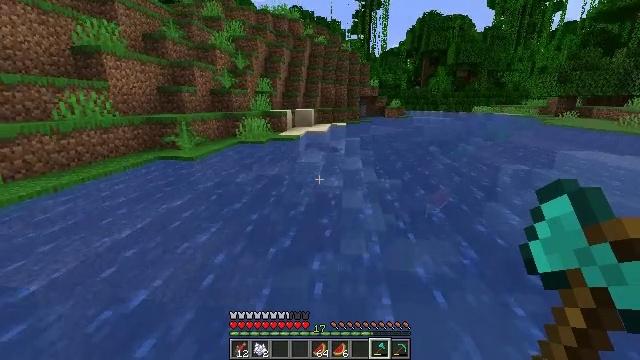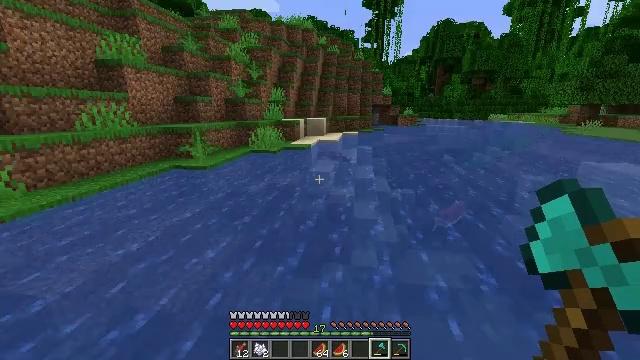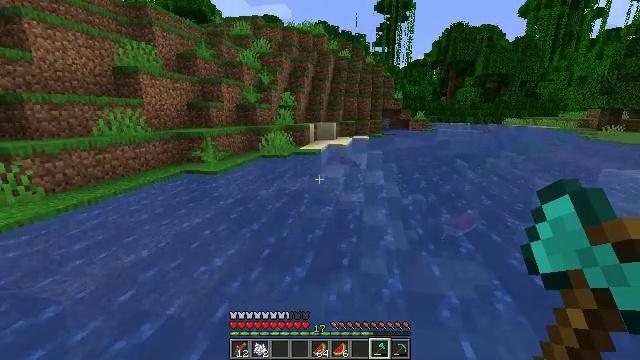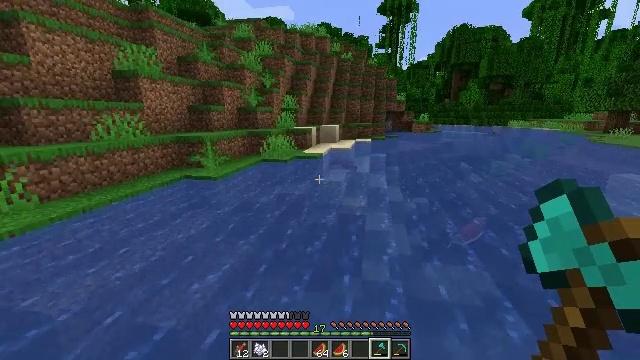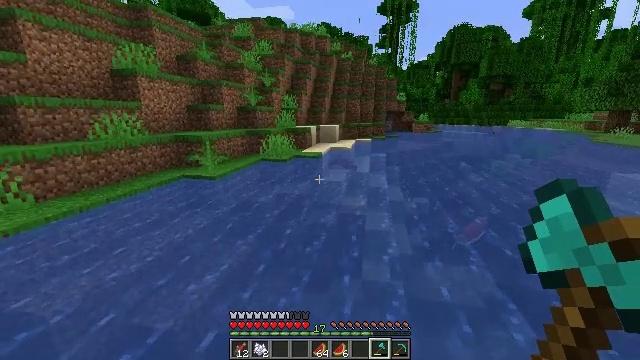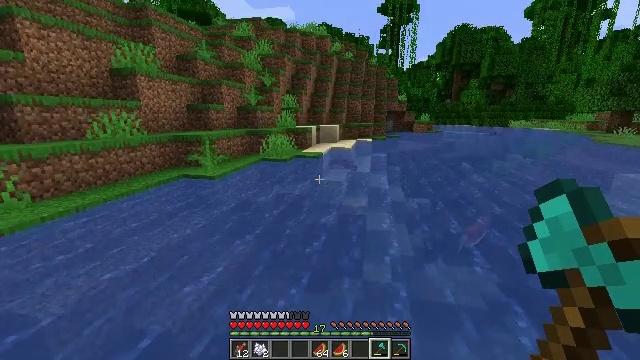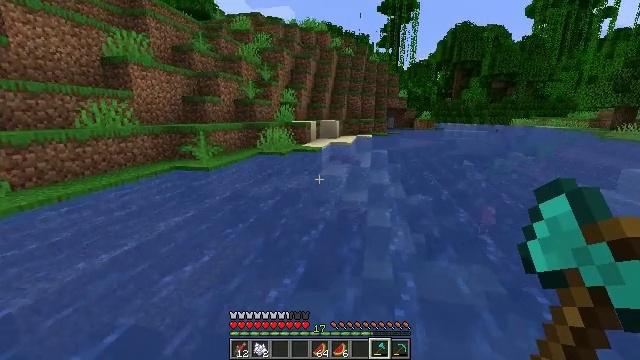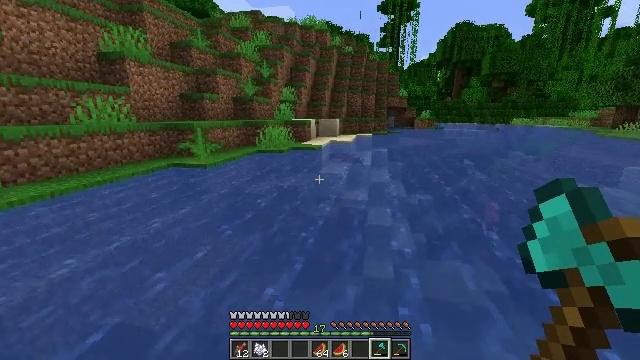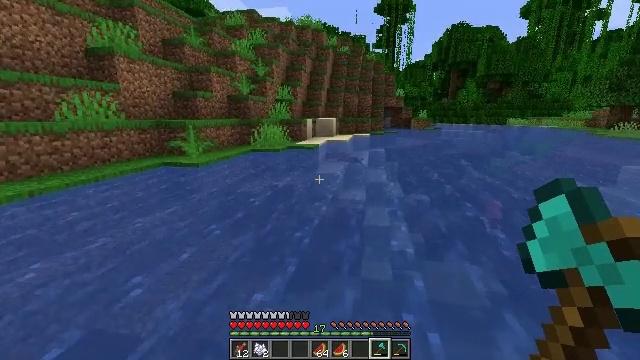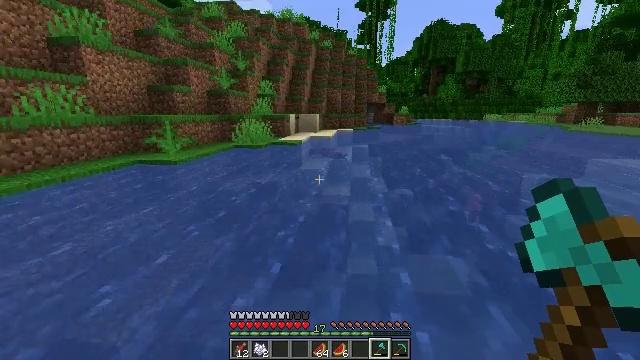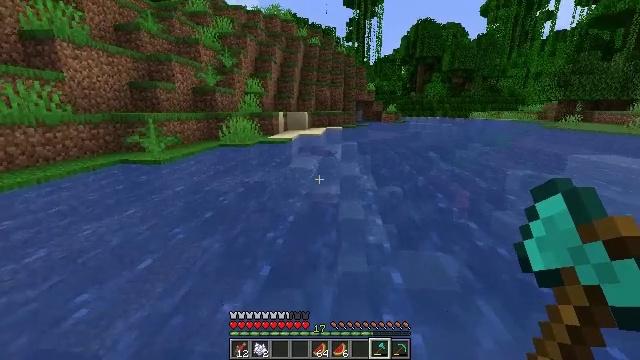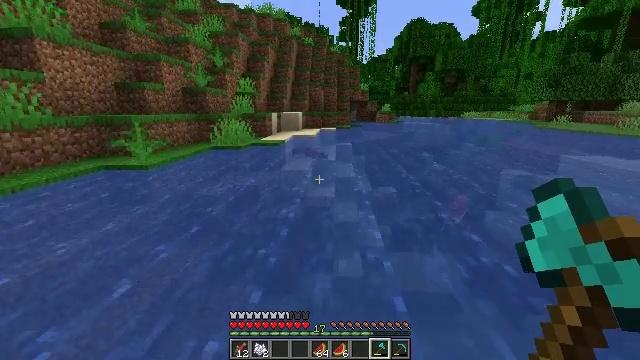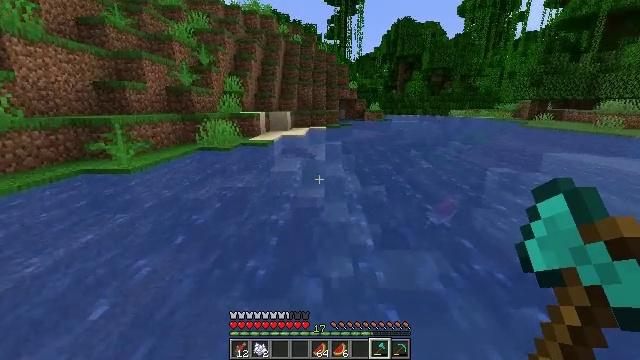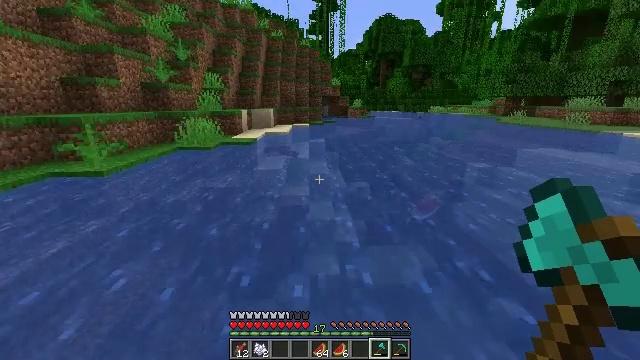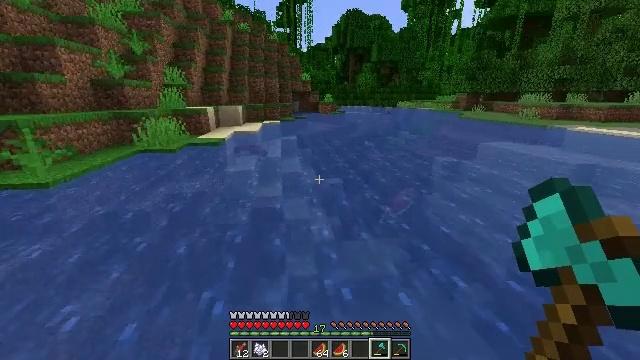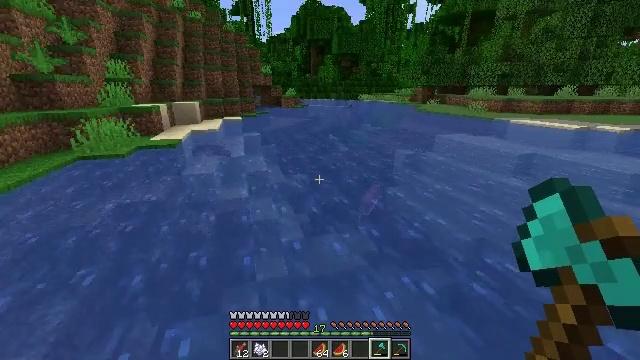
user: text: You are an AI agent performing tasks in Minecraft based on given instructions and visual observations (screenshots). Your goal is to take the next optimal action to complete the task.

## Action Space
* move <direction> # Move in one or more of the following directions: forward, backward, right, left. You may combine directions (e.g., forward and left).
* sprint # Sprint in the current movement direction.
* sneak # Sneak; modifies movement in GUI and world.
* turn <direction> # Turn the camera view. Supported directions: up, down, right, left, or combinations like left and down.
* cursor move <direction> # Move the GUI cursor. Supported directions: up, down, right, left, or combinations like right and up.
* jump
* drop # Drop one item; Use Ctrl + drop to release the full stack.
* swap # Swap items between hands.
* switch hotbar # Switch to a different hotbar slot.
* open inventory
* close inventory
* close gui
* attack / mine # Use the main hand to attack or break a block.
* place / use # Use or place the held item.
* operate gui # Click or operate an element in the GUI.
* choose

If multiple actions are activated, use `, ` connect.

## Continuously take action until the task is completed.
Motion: motion action
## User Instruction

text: Hunt a salmon.
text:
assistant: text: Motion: move forward, turn left and up, jump
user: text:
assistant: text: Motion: move forward, turn left, jump
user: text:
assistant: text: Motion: move forward, jump
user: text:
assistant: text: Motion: move forward, jump
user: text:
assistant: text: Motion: move forward, jump
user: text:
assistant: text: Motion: move forward, sprint, jump
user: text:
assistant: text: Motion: move forward, sprint, jump
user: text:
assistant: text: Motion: move forward, sprint, jump
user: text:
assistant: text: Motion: move forward, sprint, turn right, jump
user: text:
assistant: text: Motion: move forward, sprint, turn right, jump
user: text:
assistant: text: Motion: move forward, turn right, jump
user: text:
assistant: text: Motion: move forward, turn right, jump
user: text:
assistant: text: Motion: move forward, turn right, jump
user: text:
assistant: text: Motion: move forward, turn right and down, jump
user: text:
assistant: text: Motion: move forward, turn right and down, jump
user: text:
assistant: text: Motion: move forward, turn right, jump
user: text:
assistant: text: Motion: move forward, turn right, jump
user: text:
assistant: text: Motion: move forward, sprint, jump
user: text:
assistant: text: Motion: move forward, sprint, jump
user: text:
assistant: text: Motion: move forward, sprint, jump
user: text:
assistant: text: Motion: move forward, sprint, turn down, jump
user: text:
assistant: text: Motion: move forward, turn right, jump
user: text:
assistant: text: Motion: move forward, turn right, jump
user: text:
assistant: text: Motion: move forward, turn right, jump
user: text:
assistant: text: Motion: move forward, jump
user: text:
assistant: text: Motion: move forward, jump
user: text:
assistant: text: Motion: move forward, jump
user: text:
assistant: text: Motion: move forward, sprint, jump
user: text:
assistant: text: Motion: move forward, sprint, turn right, jump
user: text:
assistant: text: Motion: move forward, sprint, turn right, jump